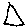
Label: triangle